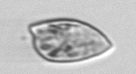
Label: Prorocentrum_dentatum